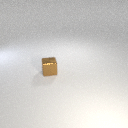
small brown metal cube